Question: I am trying to create something like (very poorly created in paint) in the image below:

I have only 4 items, and it won't be more. the items contains two textviews. But when you click on an item, i want it to expand, (like item 2) to the bottom with three extra buttons. It would be really nice if there would be some nice expand animation. I don't want this list to be scrollabe, it just need to fits in my screen. And only one can be expanded.
I think there are two options, but maybe i am missing something.
1) Create an itemlayout.xml, containing an linearlayout or something containing the extra buttons, set to linearlayoutbuttoncontainer.setvisibility(View.GONE). And then build a switch, which closes the others than the clicked one, and set the visibility of the clicked item to visible. This would be fairly easy to build i guess, i don't foresee a lot of problems. But is it possible creating an animation or is there only a sudden screen change?
2) expandable listview, with the buttons in the expandable item. I know its possible to make only one item expanded, by rembering the expanded one and closing it again. But is it possible to make it like this, with the buttons in the expandable part? Actually i've never used an expandable view.
Anyone know what the best solution should be?
Thanks
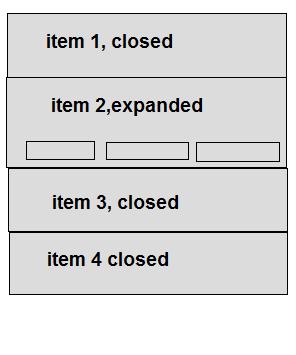
Answer: I would recommend using an expandable list view for this, as your second option described. For this type of list you can use a expandable listview adapter, describded here:
<URL>
This adapter has both a getGroupView(open/close items) and a getChildView method in which you can inflate your layouts, or manually set them up. If you have used ordinary listviews I'm sure this wont be a problem for you, since it's basically the same operations.
This means you should probably inflate your childViews with a LinearLayout containing three buttons. Then you have to implement functionality for your collapse/expand logics by keeping track of which item index is opened.
I did this tutorial when I first started out with exp.list views, I found it helpful:
<URL>
Good luck!